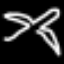
Label: airplane